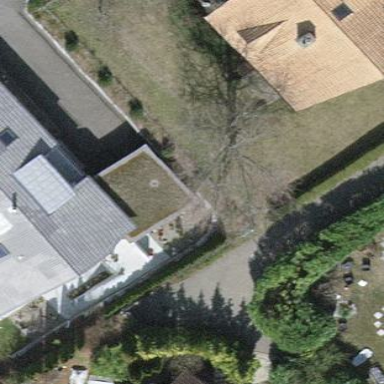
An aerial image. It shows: View of roof of building.